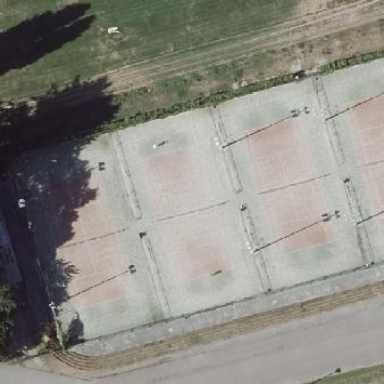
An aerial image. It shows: Clay tennis court in leisure land pitch.